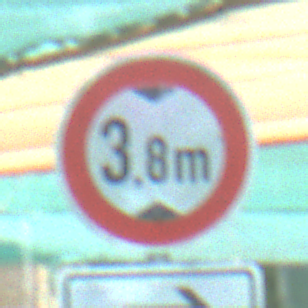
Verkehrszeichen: TatsaechlicheHoehe
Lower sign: RichtungsangabeDurchPfeile5
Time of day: MorningAfternoon
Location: Roofed (Special)
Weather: PartlyCloudy
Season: NotSpecified
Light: Natural